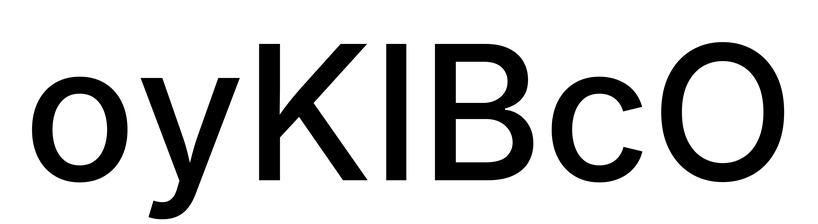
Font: Inter_Medium